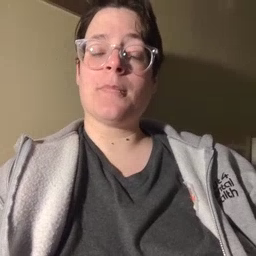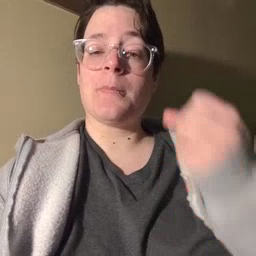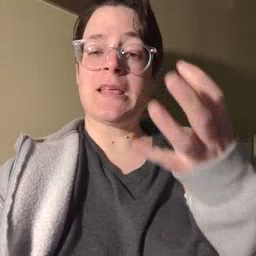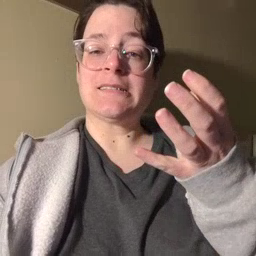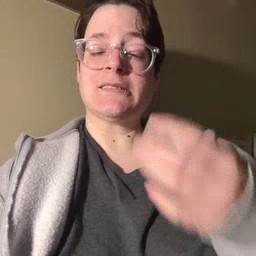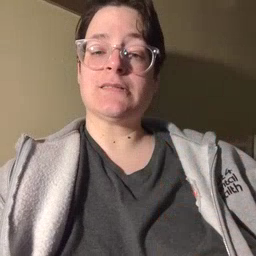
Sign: many